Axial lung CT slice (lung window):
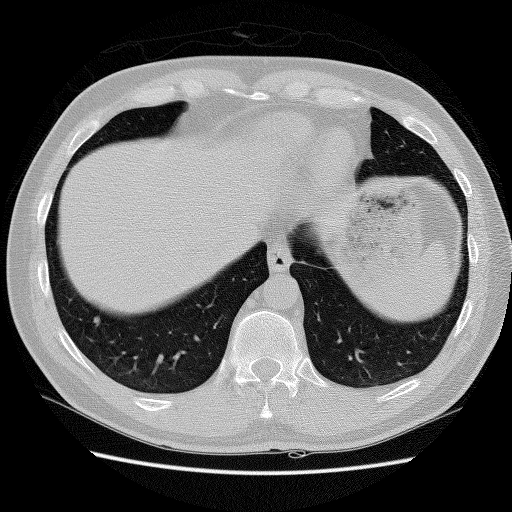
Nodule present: yes
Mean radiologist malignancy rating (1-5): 3